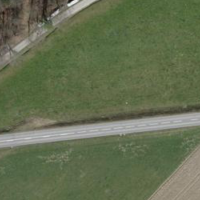
EUNIS habitat code: 24
Species observed at this site:
Urtica dioica